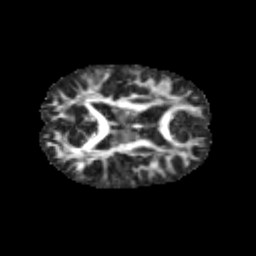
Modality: FA
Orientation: axial
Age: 12
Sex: male
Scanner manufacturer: siemens
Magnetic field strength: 3 T
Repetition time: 3.8 s
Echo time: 0.07 s